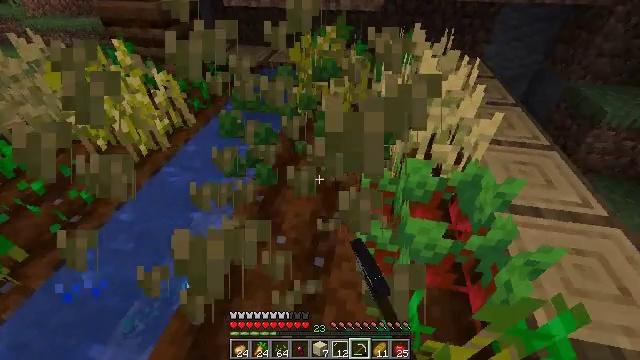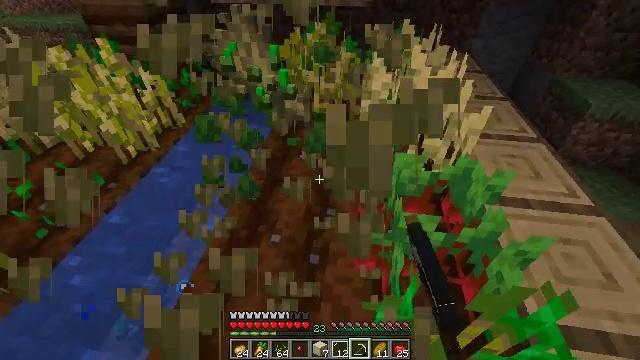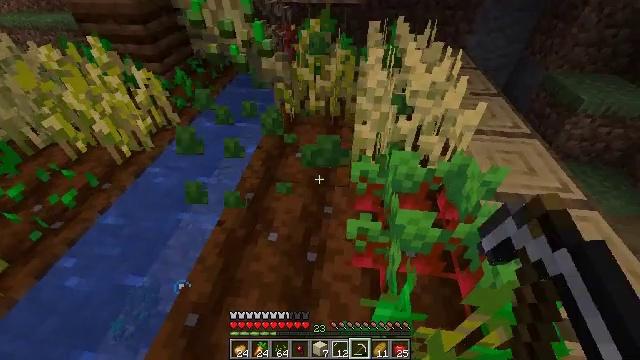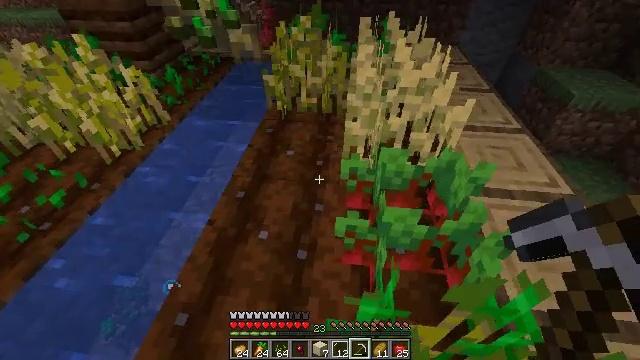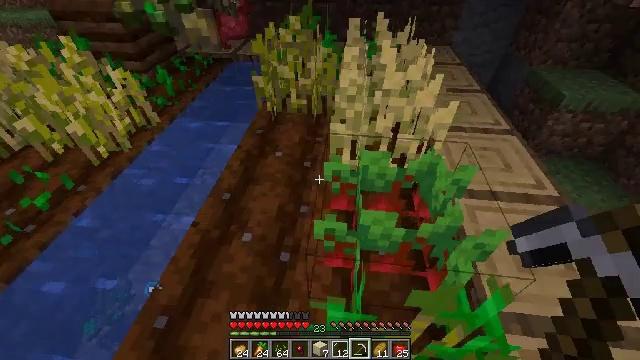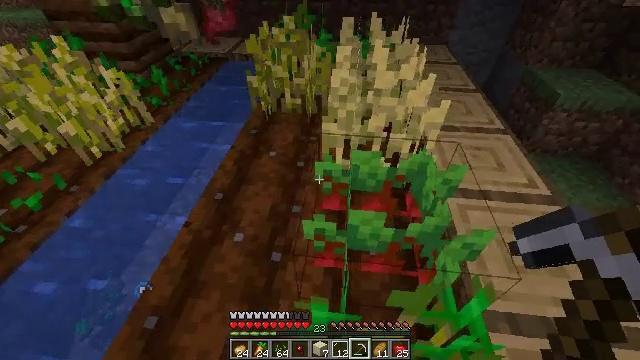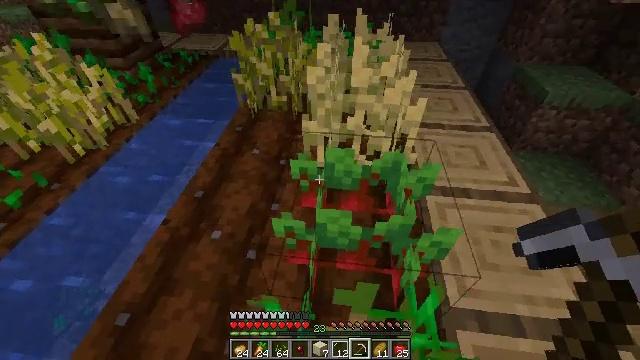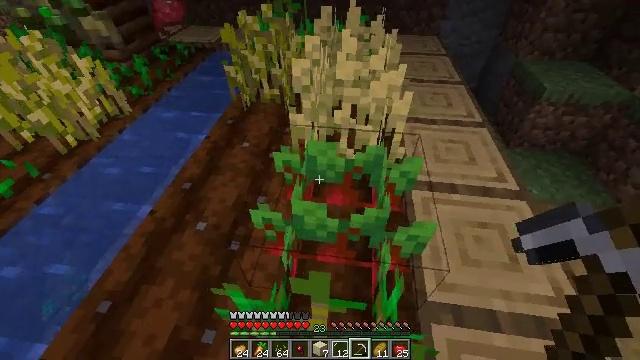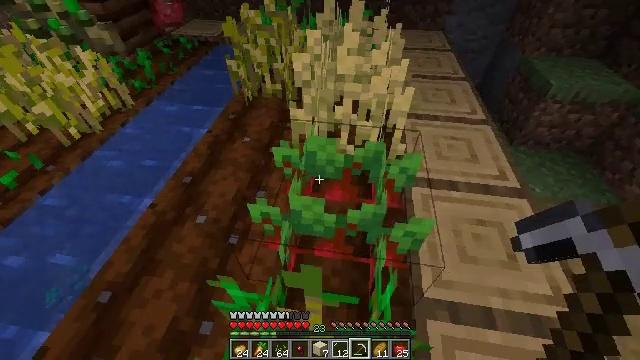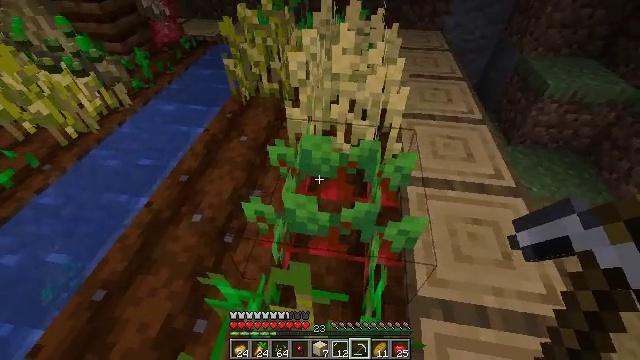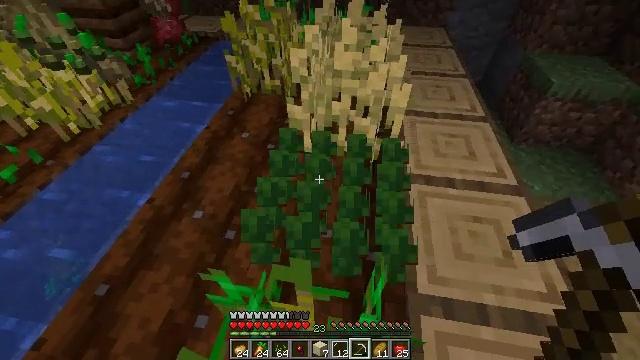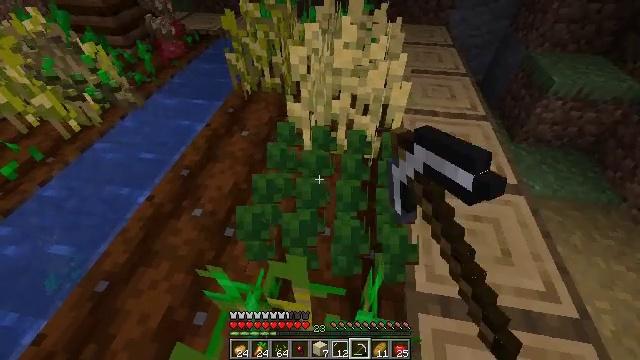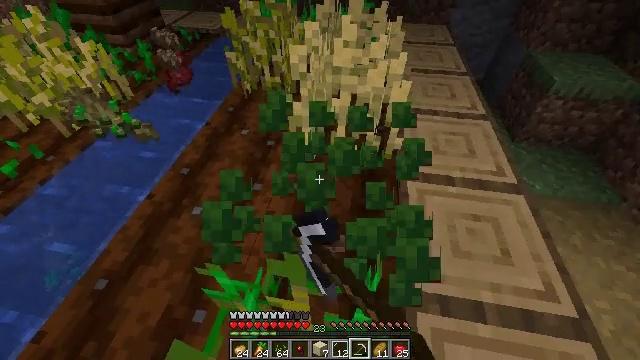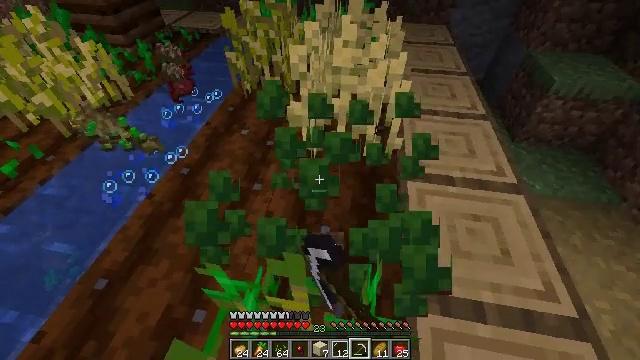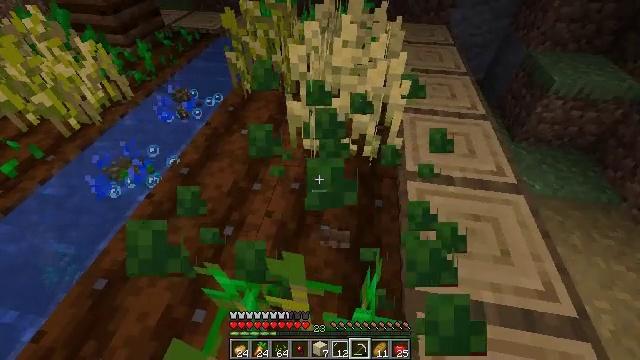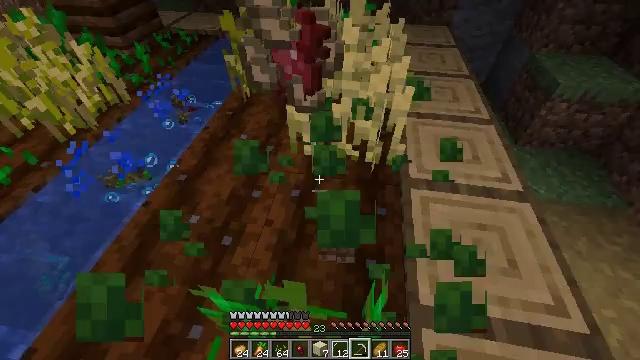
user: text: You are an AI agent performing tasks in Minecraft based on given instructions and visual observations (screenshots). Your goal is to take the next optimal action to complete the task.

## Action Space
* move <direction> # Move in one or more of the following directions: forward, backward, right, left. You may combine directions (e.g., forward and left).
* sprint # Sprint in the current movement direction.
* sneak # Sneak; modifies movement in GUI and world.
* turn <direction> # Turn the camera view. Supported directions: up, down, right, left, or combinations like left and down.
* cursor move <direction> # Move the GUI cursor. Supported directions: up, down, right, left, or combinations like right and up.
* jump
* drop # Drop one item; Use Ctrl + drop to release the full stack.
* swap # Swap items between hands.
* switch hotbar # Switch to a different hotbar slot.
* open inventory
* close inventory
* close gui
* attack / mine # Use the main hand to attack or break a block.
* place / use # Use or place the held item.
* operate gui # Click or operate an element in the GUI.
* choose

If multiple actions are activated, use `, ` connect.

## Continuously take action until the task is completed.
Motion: motion action
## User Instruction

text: Collect beetroots from the field.
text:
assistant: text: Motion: turn right
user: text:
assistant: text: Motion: turn right
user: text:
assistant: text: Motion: move right
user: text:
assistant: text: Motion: move right
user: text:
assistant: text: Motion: move right
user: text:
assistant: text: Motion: no_op
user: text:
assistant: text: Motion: turn left and down
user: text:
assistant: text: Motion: turn left
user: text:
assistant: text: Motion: no_op
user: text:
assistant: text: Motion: attack / mine
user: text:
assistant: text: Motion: attack / mine
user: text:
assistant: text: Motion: attack / mine
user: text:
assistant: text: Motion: no_op
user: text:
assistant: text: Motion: no_op
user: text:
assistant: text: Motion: move forward
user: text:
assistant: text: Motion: no_op